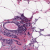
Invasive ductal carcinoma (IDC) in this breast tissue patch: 1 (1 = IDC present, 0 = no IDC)